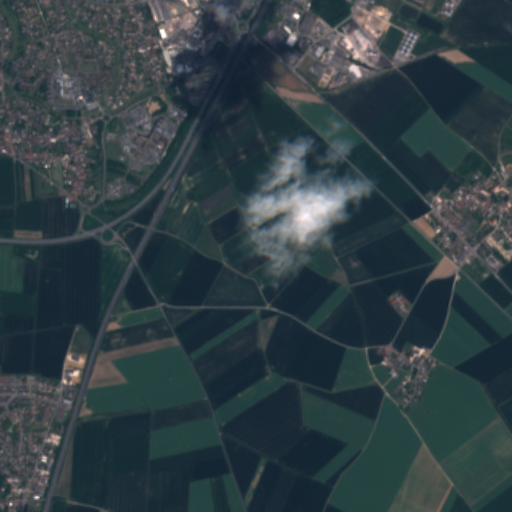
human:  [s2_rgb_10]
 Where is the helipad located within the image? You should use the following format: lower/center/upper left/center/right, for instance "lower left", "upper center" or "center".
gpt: The helipad is located in the upper left of the image.
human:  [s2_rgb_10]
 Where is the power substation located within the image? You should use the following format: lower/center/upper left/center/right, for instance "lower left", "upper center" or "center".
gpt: The power substation is located in the upper right of the image.
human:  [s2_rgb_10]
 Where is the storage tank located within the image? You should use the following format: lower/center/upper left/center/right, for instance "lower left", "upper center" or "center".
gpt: The storage tank is located in the upper right of the image.
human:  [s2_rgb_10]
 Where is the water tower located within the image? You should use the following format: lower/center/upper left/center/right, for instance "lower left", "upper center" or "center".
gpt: The water tower is located in the center right of the image.
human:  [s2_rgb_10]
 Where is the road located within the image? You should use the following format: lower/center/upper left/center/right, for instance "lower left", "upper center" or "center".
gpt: There is no road in the image.